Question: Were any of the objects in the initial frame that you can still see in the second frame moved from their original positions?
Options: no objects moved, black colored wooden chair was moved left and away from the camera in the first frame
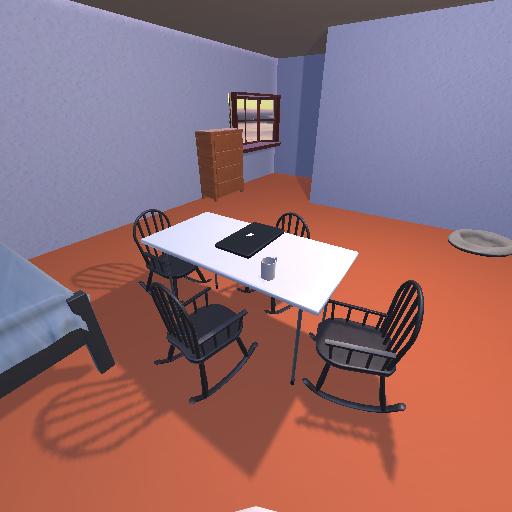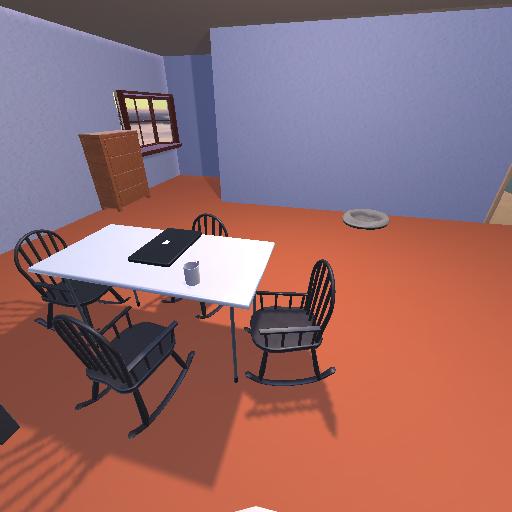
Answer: no objects moved